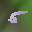
Label: 5